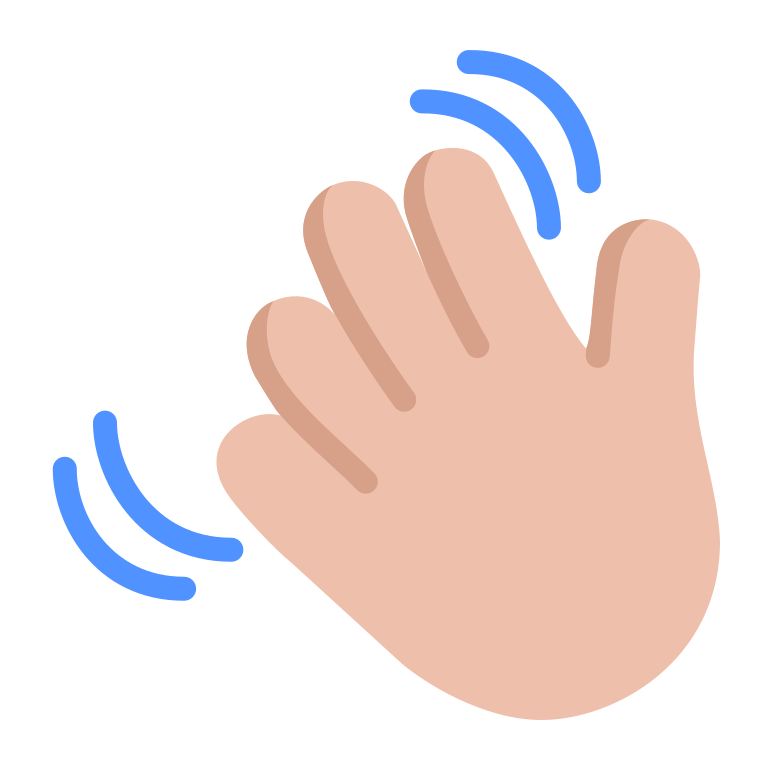
waving hand flat  light